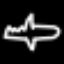
Label: airplane